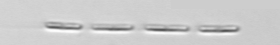
Label: Skeletonema